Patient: sex M, age 42
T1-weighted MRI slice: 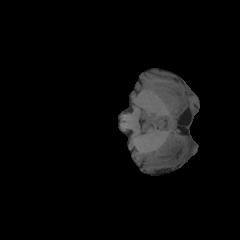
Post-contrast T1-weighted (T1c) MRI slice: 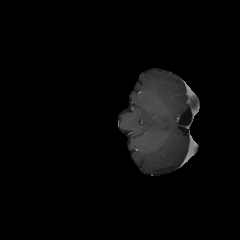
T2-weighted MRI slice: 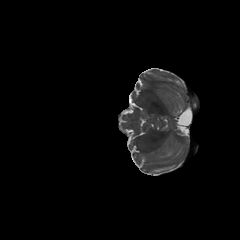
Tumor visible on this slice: no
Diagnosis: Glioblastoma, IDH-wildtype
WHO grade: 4